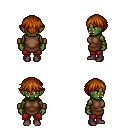
a pixel art fantasy rpg character, female body template, orc, green skin, brown tunic, red pants, brunette short bangs hairstyle, leather bracers, maroon shoes, four views (front, back, left, right), 2x2 character sprite sheet, small pixel art, hard edges, no anti-aliasing